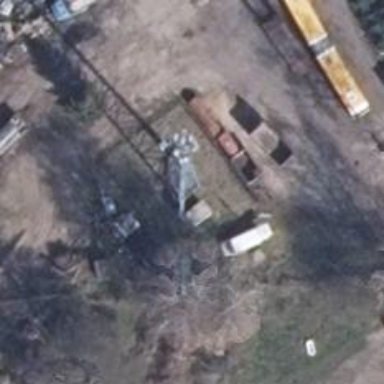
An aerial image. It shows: Communication tower.